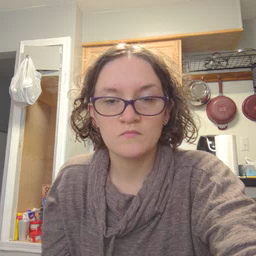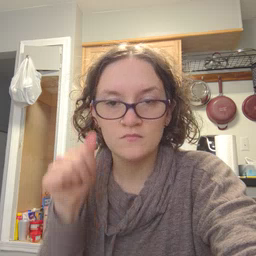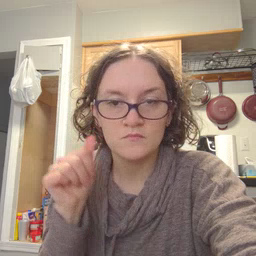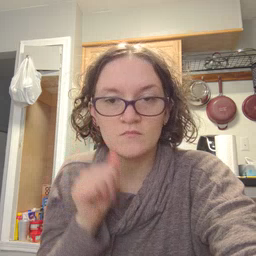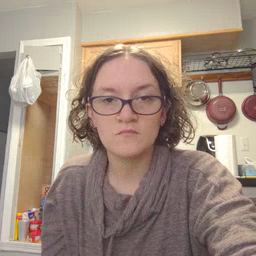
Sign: aunt